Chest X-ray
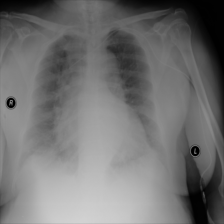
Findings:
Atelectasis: negative
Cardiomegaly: positive
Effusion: positive
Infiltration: negative
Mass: negative
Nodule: negative
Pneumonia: negative
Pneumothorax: negative
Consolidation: negative
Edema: positive
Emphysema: negative
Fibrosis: negative
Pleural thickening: negative
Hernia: negative